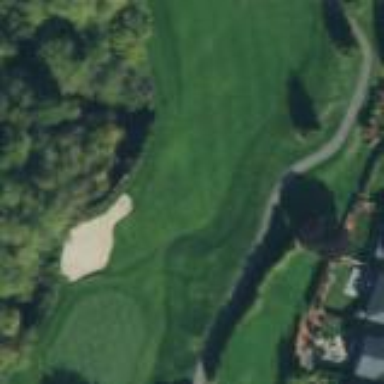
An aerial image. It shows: Scenic golf fairway.